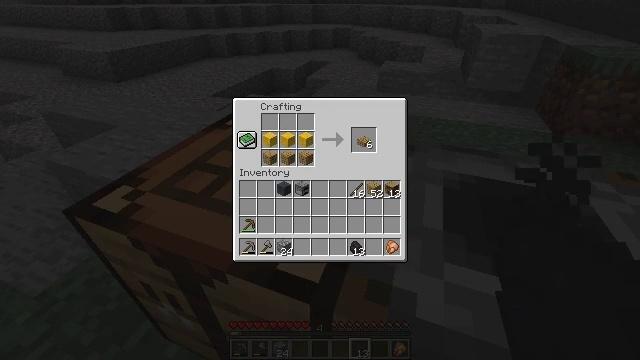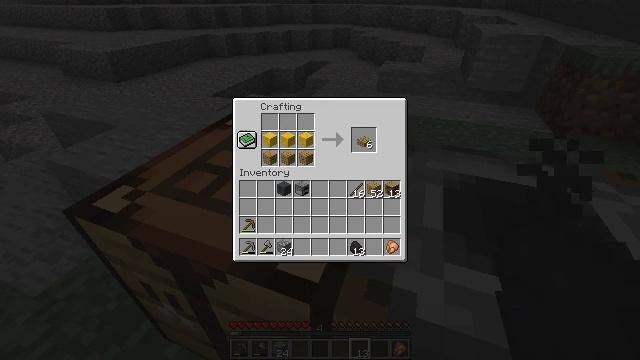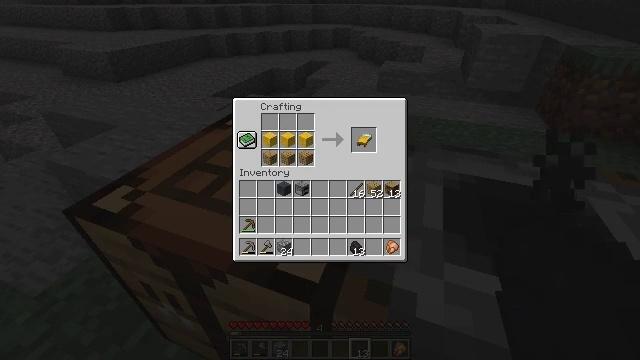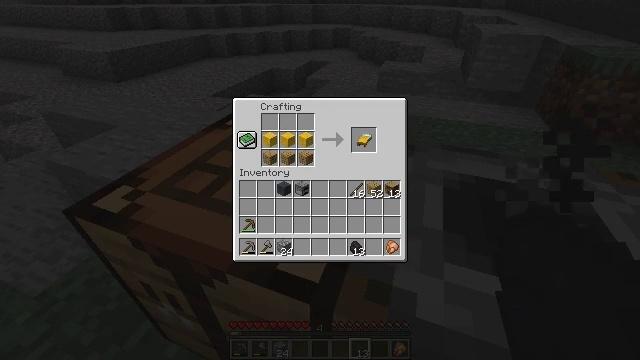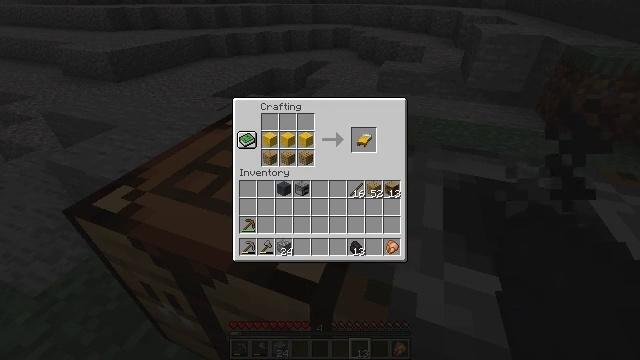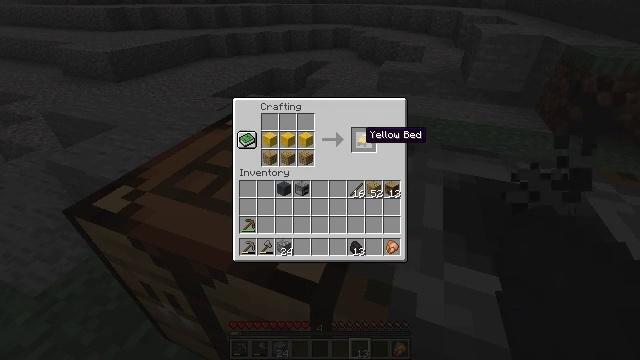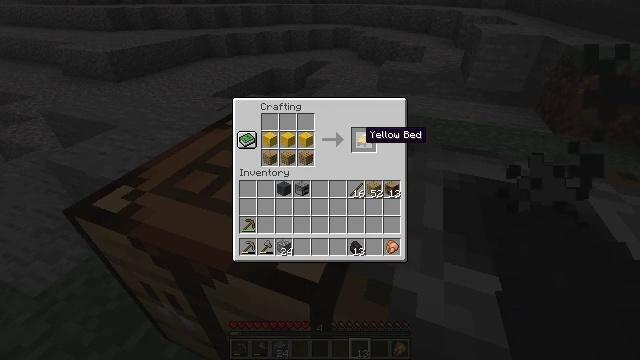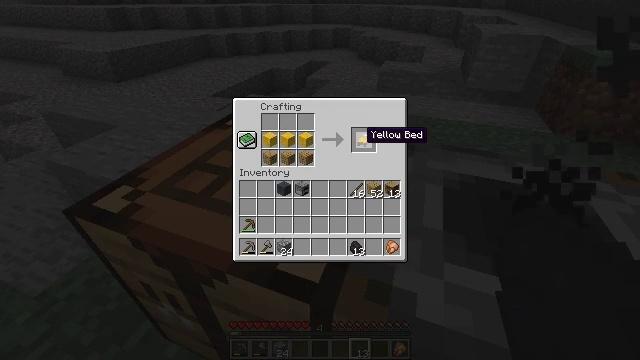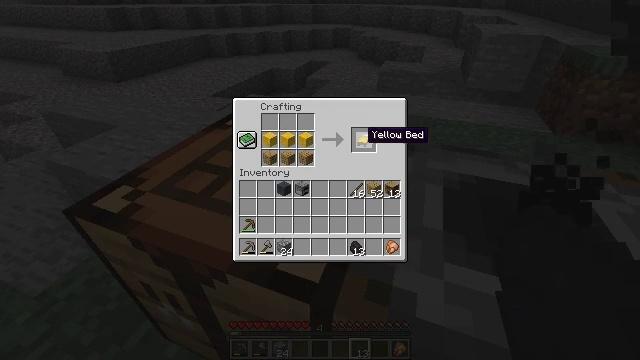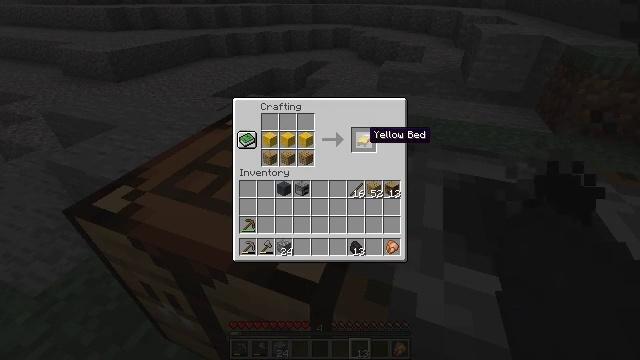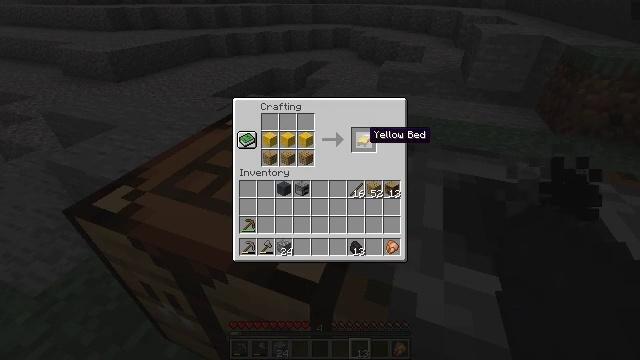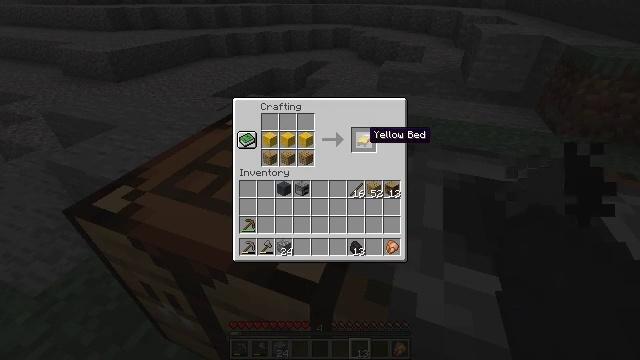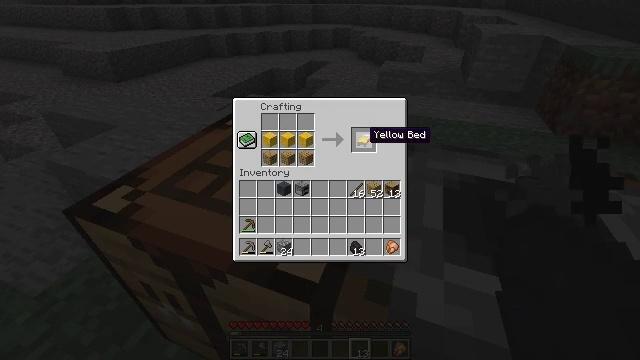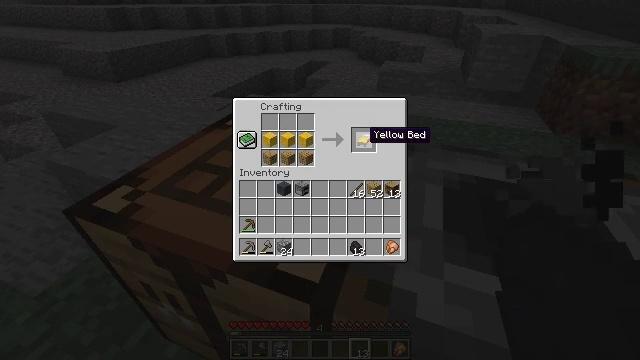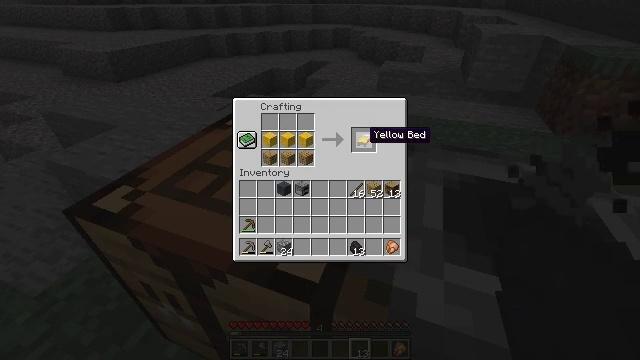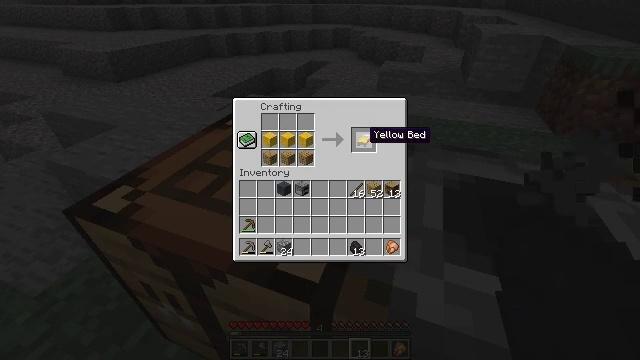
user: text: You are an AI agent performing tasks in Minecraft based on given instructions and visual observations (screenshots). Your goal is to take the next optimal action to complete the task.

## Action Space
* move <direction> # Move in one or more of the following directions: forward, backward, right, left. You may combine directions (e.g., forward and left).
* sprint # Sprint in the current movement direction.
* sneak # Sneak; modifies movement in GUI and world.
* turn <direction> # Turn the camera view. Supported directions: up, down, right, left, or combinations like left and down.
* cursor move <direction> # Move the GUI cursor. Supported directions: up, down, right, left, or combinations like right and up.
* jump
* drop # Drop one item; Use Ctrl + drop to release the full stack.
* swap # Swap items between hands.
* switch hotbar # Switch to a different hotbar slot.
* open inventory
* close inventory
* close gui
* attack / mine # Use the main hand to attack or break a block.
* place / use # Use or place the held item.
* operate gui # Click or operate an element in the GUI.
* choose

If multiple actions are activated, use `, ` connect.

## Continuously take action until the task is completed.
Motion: motion action
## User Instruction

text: Open the crafting table and make a yellow bed.
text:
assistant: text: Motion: no_op
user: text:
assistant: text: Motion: no_op
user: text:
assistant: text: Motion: no_op
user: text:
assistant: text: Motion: cursor move right
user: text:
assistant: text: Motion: no_op
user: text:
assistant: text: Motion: no_op
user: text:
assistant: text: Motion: no_op
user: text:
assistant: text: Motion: no_op
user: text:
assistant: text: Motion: no_op
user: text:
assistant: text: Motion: no_op
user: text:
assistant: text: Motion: no_op
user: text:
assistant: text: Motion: no_op
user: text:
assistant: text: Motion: no_op
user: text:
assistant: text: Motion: no_op
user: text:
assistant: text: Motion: sneak
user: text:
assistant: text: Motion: sneak
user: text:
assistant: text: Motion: no_op
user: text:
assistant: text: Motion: no_op
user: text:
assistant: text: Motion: operate gui
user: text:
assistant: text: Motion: operate gui
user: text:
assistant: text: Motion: no_op
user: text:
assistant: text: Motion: cursor move left and down
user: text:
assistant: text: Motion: cursor move left and down
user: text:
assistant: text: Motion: no_op